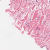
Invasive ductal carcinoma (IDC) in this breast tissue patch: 0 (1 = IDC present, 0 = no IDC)